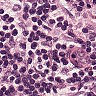
Metastatic tissue present: no